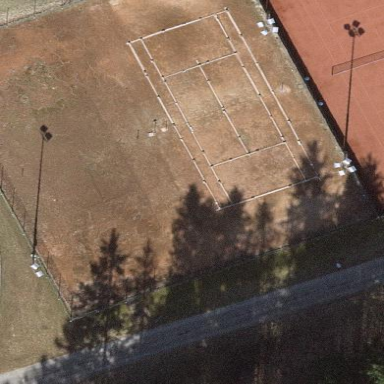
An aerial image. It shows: Tennis court on the leisure land pitch.